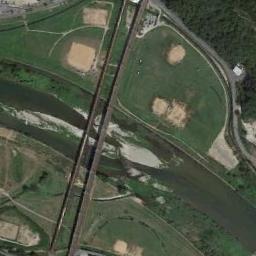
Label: bridge